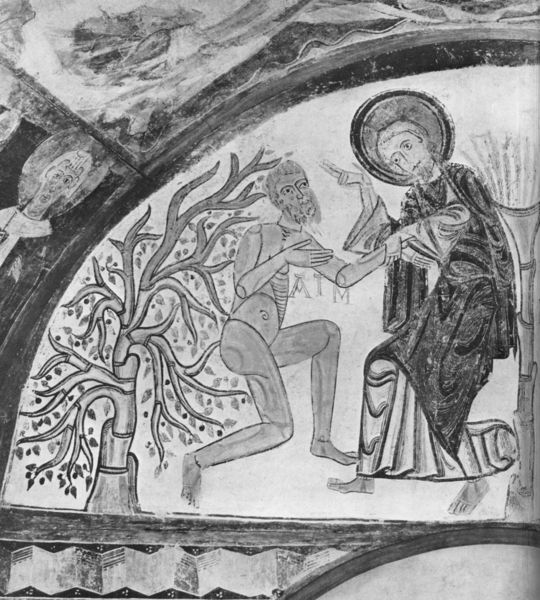
Titel: Wandmalerei aus Maderuelo, Capilla de la Vera Cruz (ursprünglich)
Institution: Madrid, Museo del Prado
Schlagwörter: baum, gott, hand, mann, nackt, weiß, grau, männer, schwarz, zeichnung, malerei, bart, wand, bibel, falten, kirche, gewand, decke, spanien, bogen, rundbogen, kuppel, detail, wandmalerei, knie, foto, gewölbe, wurzel, knien, fries, heiligenschein, nimbus, christus, jesus, knieend, kniend, mittelalter, romanik, segen, heilige, fresko, heilig, betteln, deckenmalerei, abraham, vergebung, byzantinisch, lebensbaum, pantokrator, leon, dornenbusch, wandmakerei